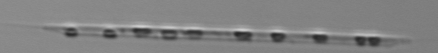
Label: Rhizosolenia